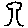
Label: tree